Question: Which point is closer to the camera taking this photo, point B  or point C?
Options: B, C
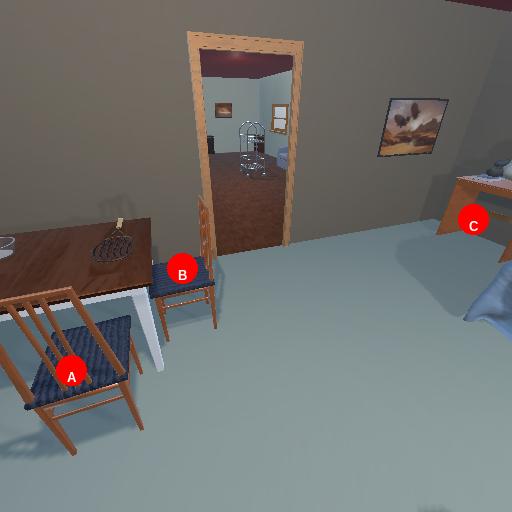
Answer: B